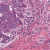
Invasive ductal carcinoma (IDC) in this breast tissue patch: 0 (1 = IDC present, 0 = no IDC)